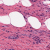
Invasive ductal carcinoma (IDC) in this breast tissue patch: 0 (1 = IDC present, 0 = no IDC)